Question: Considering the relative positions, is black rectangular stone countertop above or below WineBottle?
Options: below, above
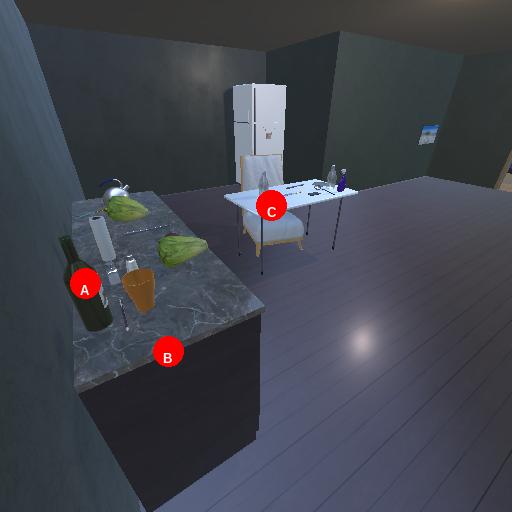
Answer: below